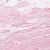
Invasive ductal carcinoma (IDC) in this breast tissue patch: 0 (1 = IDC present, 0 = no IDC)